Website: lowes
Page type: payment
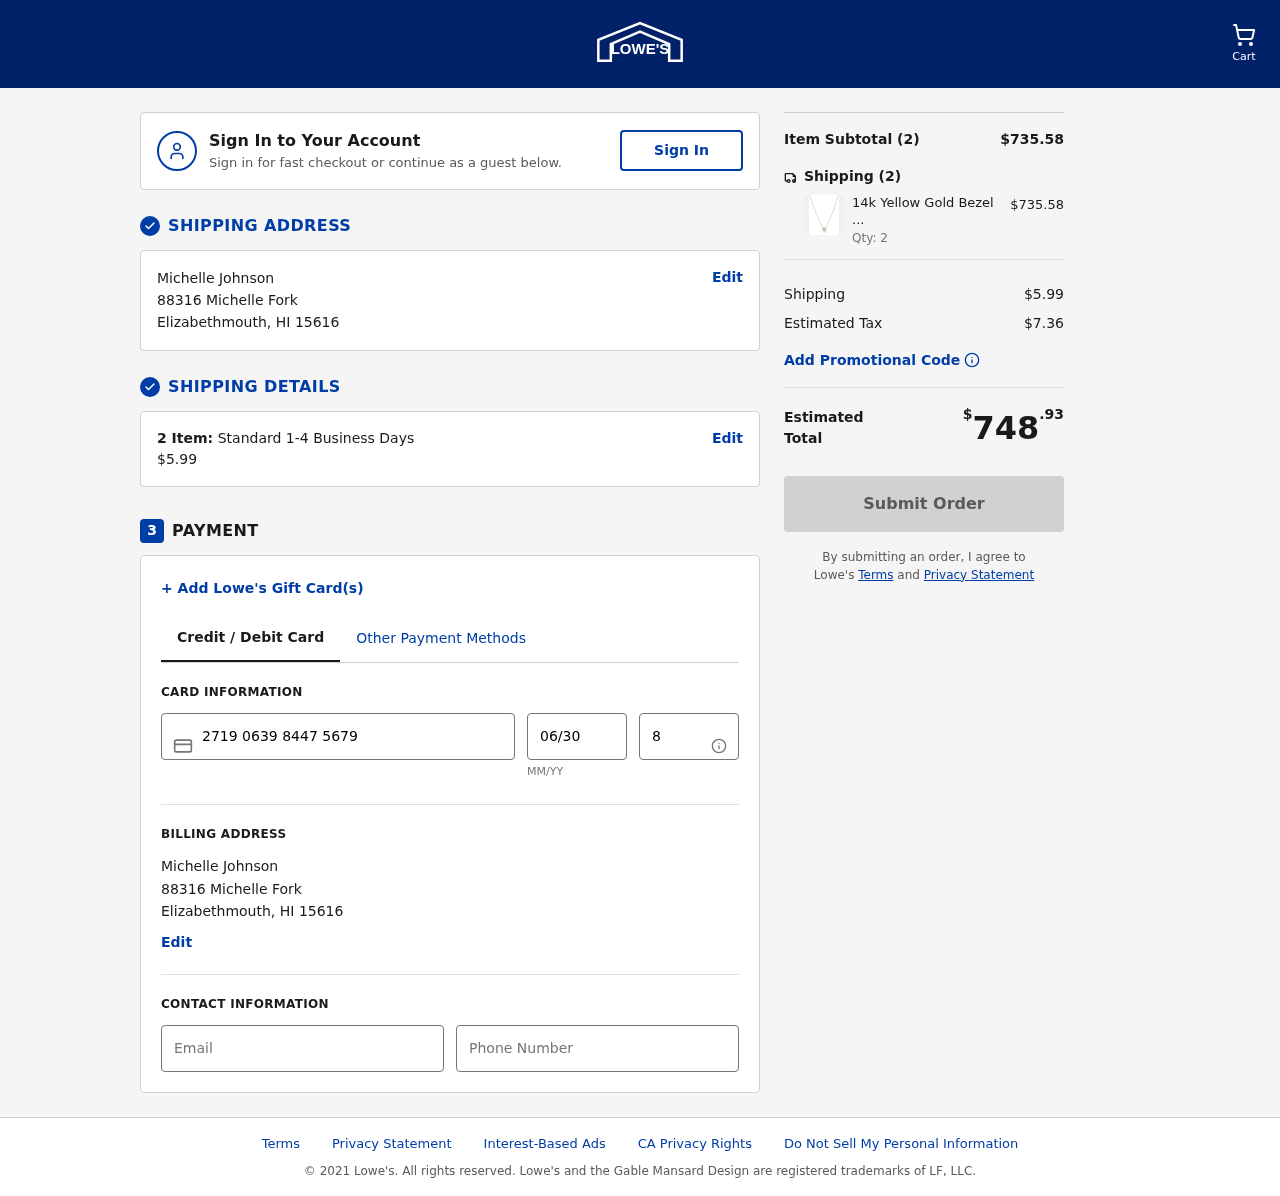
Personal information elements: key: PII_CARD_CVV
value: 815
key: PII_CARD_EXPIRY
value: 06/30
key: PII_CARD_NUMBER
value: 2719 0639 8447 5679
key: PII_CITY
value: Elizabethmouth
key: PII_EMAIL
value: michellejohnson@gmail.com
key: PII_FULLNAME
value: Michelle Johnson
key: PII_PHONE
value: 8362641591
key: PII_POSTCODE
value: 15616
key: PII_STATE_ABBR
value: HI
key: PII_STREET
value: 88316 Michelle Fork
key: PII_FULLNAME2
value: Michelle Johnson
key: PII_STREET2
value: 88316 Michelle Fork
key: PII_CITY2
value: Elizabethmouth
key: PII_STATE_ABBR2
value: HI
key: PII_POSTCODE2
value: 15616
Product elements: key: PRODUCT1_NAME
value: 14k Yellow Gold Bezel Set Solitaire Adjustable Pendant Necklace (1/2cttw, J-K Color, I1-I2 Clarity),
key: PRODUCT1_PRICE
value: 367.79
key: PRODUCT1_QUANTITY
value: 2
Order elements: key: ORDER_NUM_ITEMS
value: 2
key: ORDER_SHIPPING_COST
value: $5.99
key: ORDER_NUM_ITEMS2
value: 2
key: ORDER_SUBTOTAL
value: $735.58
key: ORDER_NUM_ITEMS3
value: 2
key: ORDER_SHIPPING_COST2
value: $5.99
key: ORDER_TAX
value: $7.36
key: ORDER_TOTAL
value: $748.93